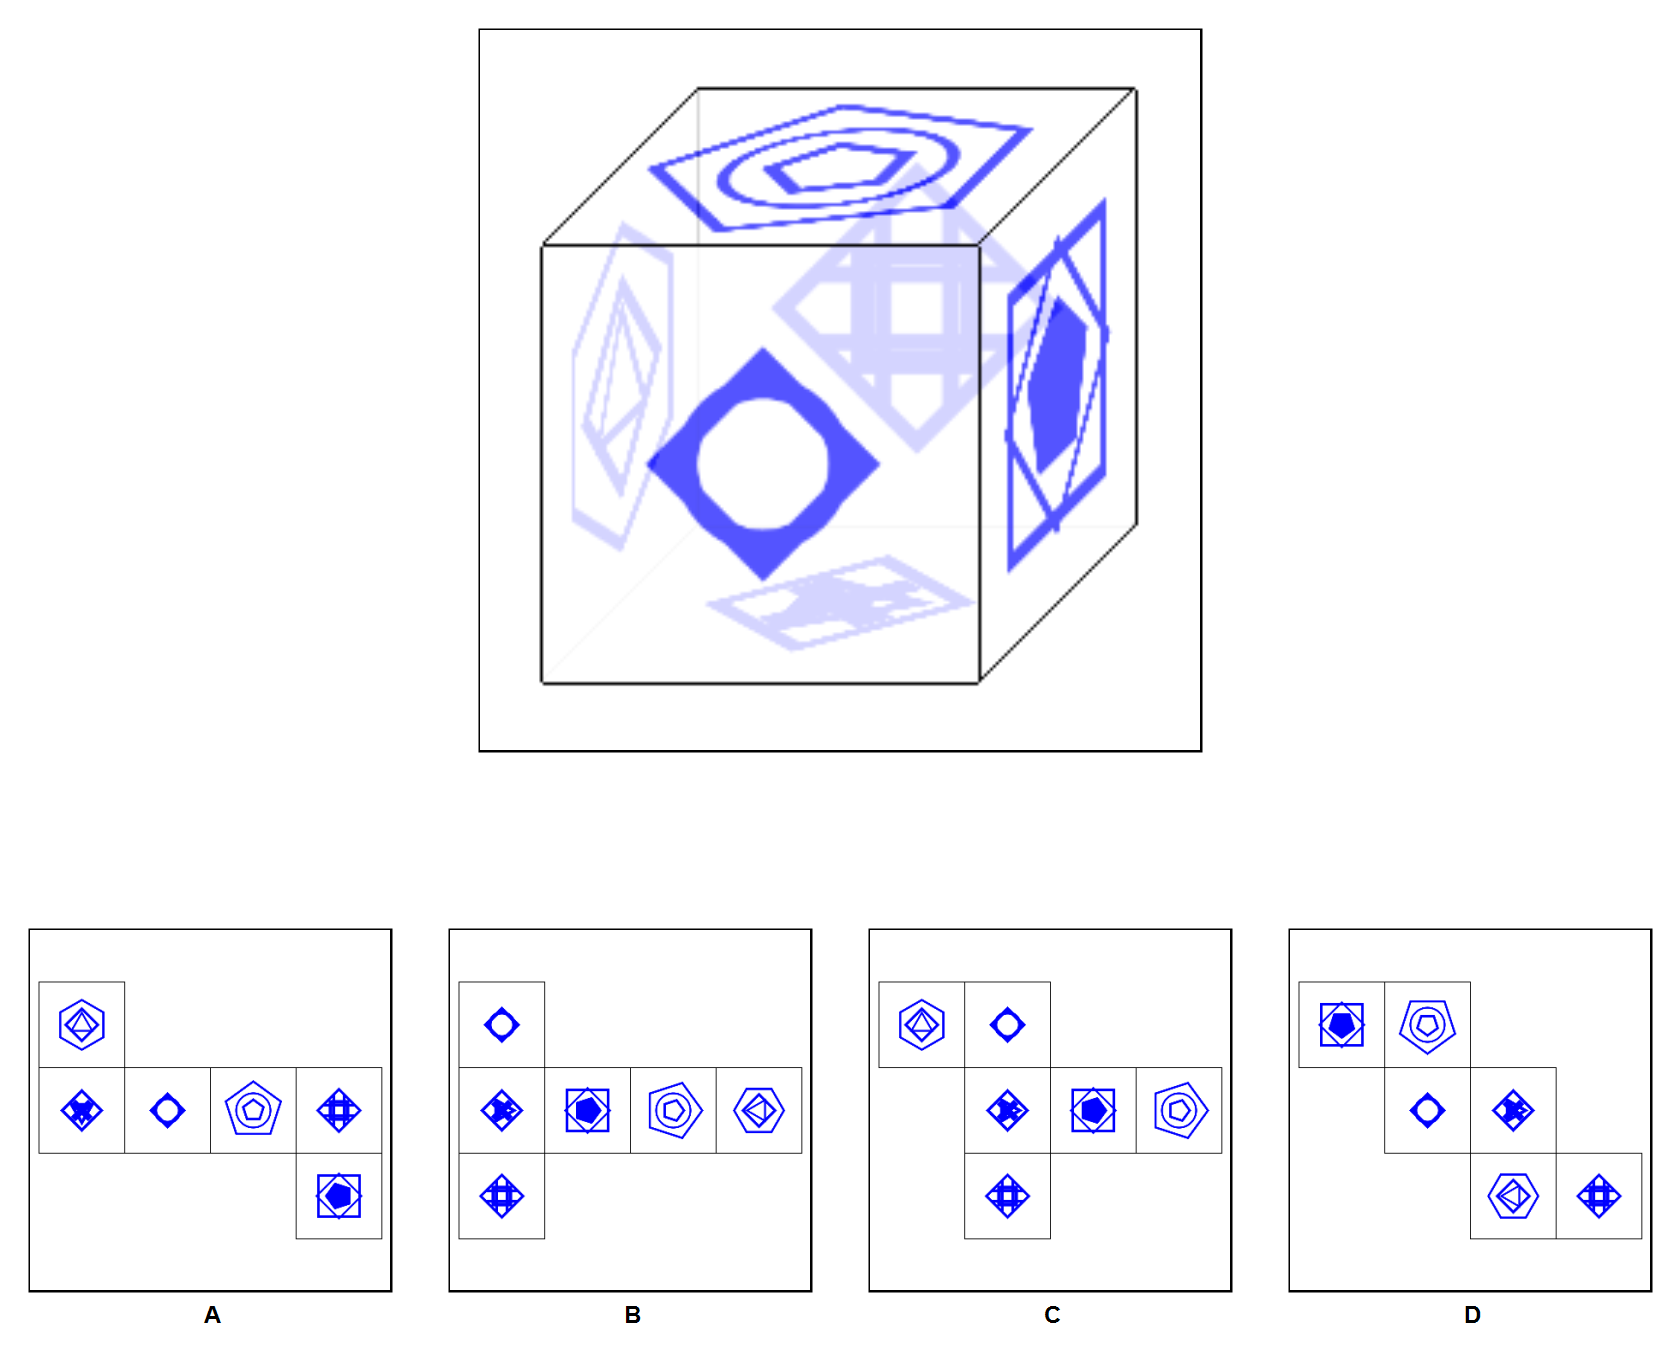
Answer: D